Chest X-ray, PA view. Patient: 58 years old, sex M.
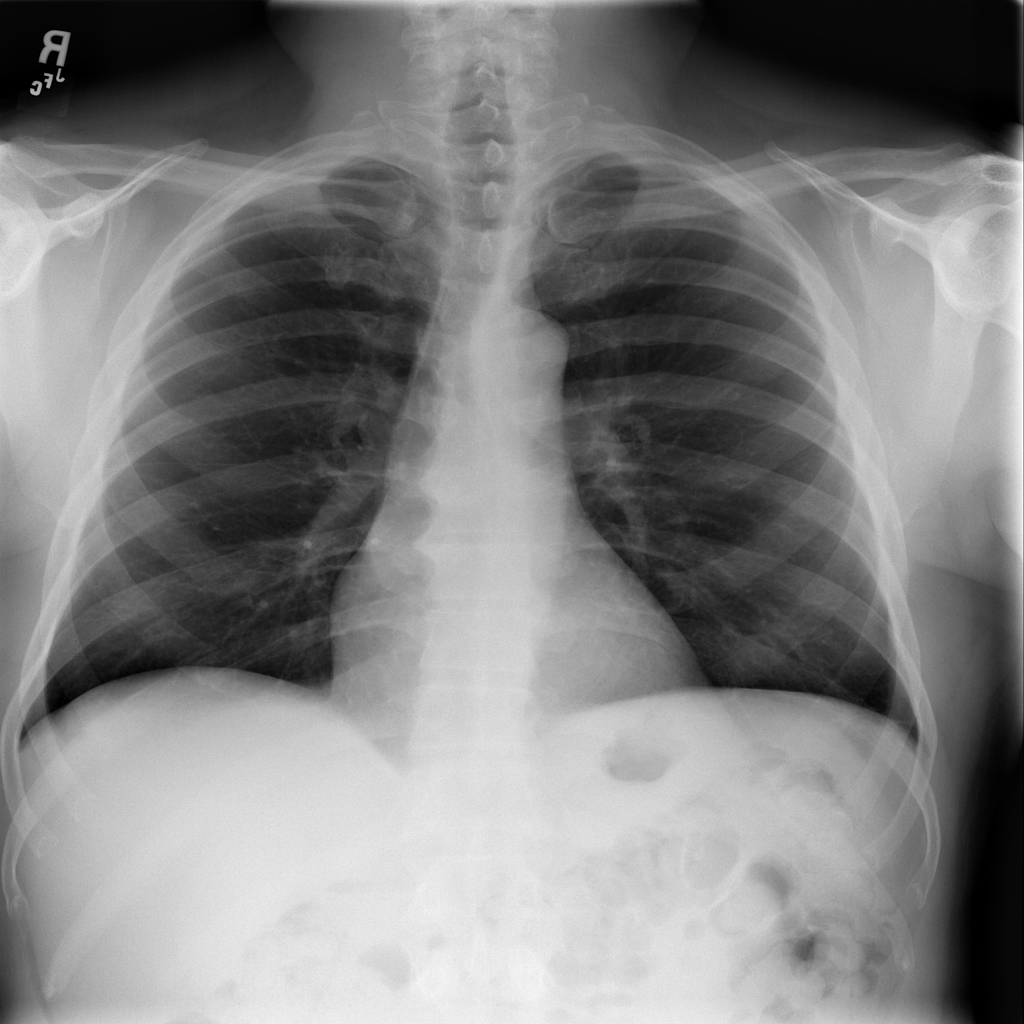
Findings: No Finding